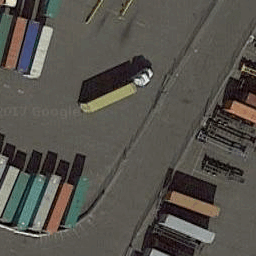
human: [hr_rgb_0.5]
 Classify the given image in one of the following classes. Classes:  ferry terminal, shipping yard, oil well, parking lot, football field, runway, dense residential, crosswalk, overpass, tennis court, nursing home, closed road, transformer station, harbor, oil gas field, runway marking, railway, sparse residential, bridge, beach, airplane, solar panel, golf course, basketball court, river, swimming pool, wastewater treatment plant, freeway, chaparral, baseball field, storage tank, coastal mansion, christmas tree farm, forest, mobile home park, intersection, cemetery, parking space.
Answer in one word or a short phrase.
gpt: shipping yard